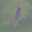
Label: 1